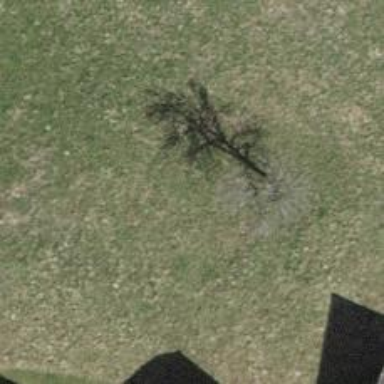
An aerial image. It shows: Urban tree adding natural touch to the cityscape.